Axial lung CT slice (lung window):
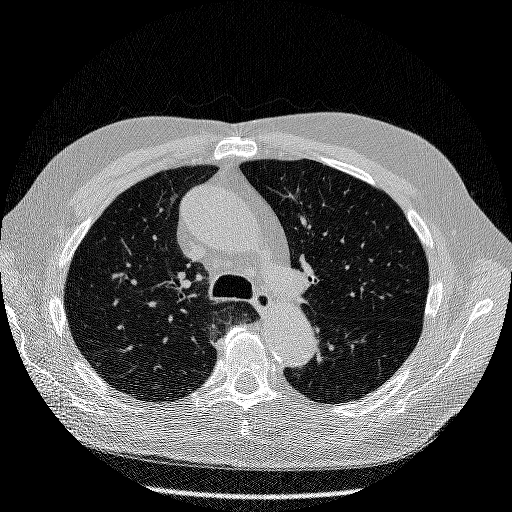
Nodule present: no